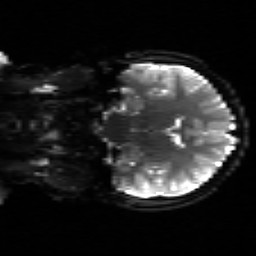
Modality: sbref
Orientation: coronal
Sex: male
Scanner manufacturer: siemens
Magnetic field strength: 3 T
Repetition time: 5 s
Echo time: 0.071 s